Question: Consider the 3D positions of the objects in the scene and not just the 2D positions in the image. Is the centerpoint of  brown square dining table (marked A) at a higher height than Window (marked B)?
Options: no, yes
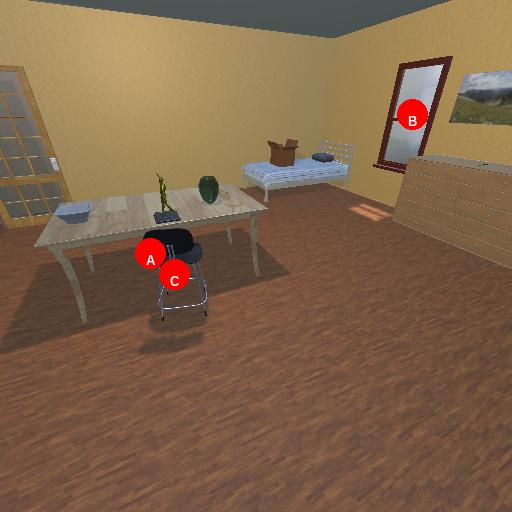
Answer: no